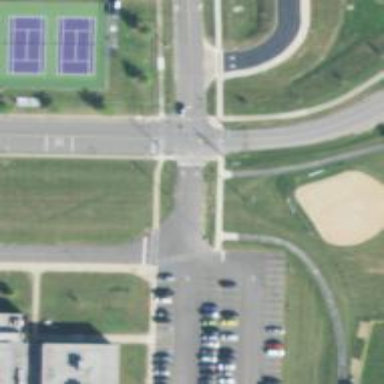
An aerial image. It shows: Pedestrian crossing with zebra markings on footway.